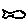
Label: fish